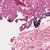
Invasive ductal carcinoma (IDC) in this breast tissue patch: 0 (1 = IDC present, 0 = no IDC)